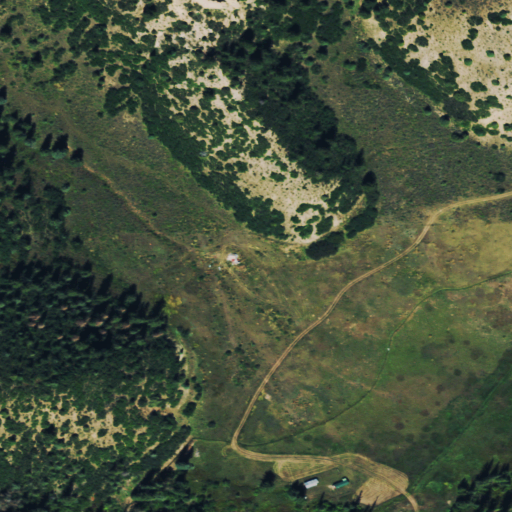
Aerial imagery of valley in Colorado named Ball Gulch containing shrub, deciduous forest, open development, and evergreen forest